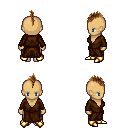
a pixel art fantasy rpg character, female body template, human, tanned skin, brown robe, robe skirt, brown mohawk hairstyle, gold boots, four views (front, back, left, right), 2x2 character sprite sheet, small pixel art, hard edges, no anti-aliasing